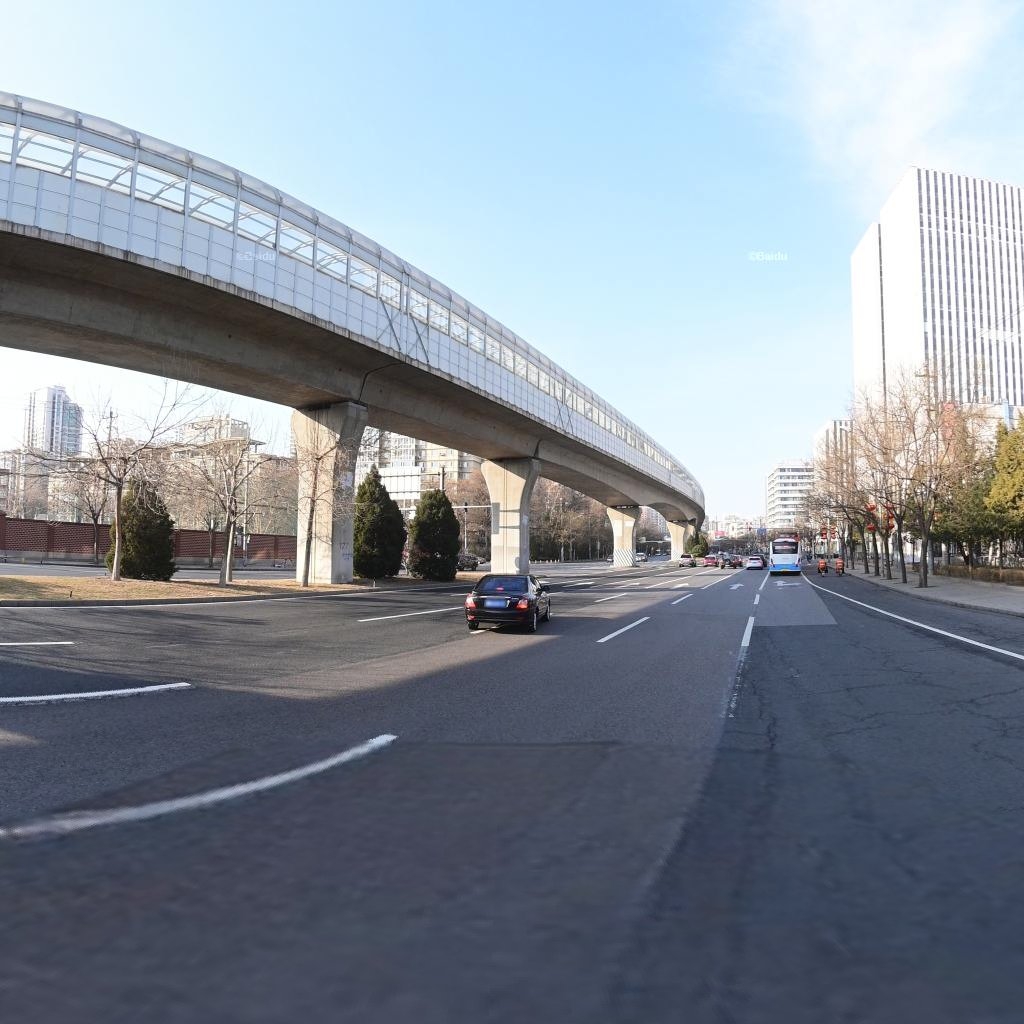
Region: Chaoyang
Road damage annotations: alligator crack